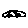
Label: car